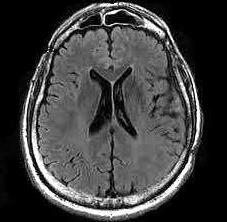
Label: notumor